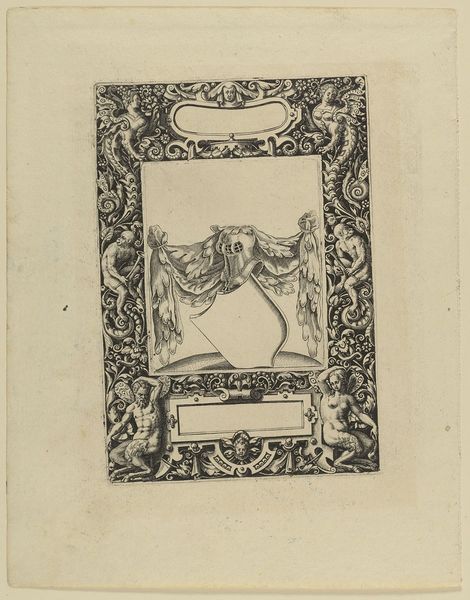
Titel: Umrahmung mit Wappen
Künstler: Theodor de Bry
Standort: Hamburg
Institution: Museum für Kunst und Gewerbe Hamburg
Schlagwörter: symbol, horn, affe, papier, grafik, graphik, kartusche, ornamente, fotografie, photographie, panzer, druckgraphik, druckgrafik, stich, helm, gestalten, fabelwesen, schnecke, posaune, putten, kupferstich, ungeheuer, amoretten, monster, groteske, affen, trompete, faune, tuba, fabeltier, fabeltiere, wappenschild, satyrn, rollwerk, gerippt, zwitterwesen, monstrum, familienwappen, reproduktionen, silene, druckerzeugnisse, gastropoda, tierornamente, rüstung, kornett, ornamentstich, vorlageblätter, schweifgroteske